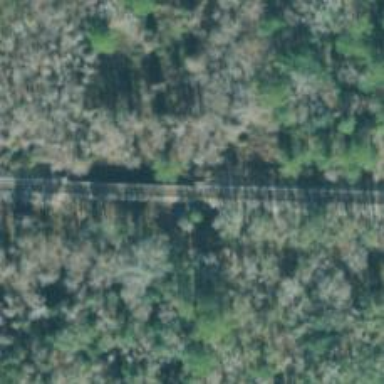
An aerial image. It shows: Bridge over railway line.